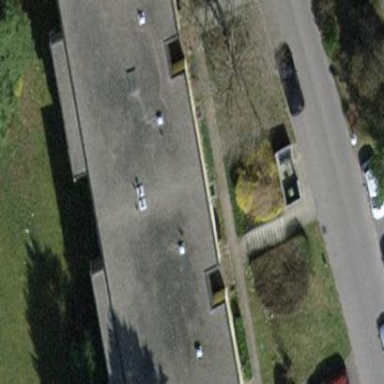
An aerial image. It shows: Flat-roofed apartment building.